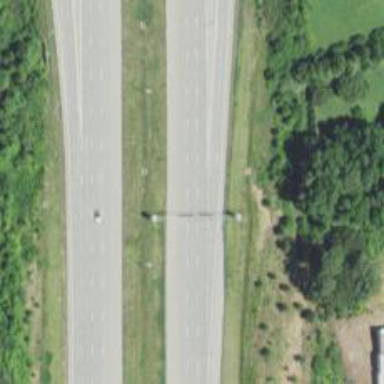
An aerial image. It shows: Motorway junction.